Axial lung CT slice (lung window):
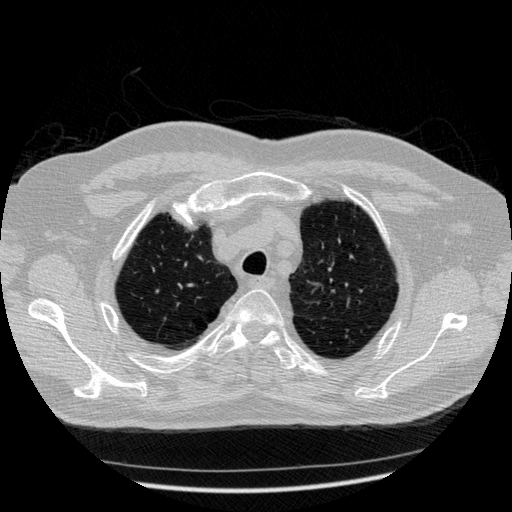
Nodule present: no